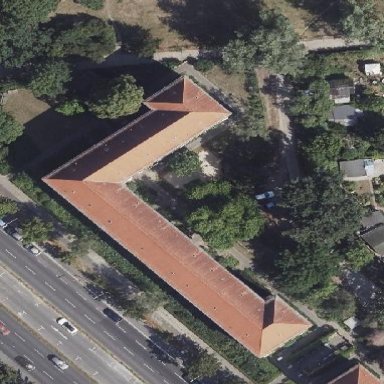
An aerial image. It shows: Hipped-roof apartment building with roof tiles.